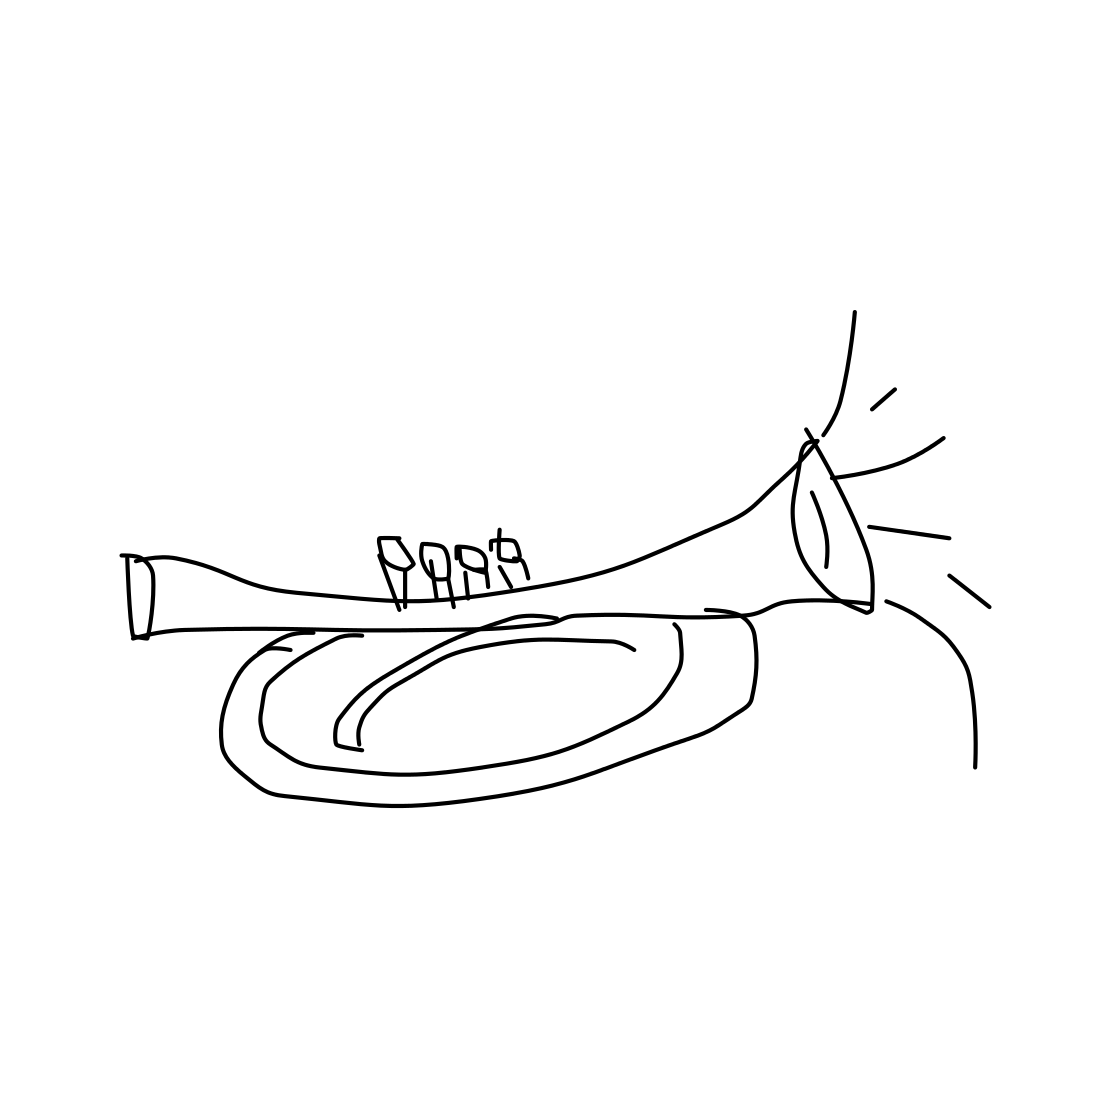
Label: trumpet